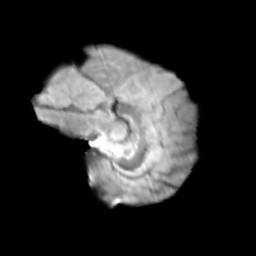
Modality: T2w
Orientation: sagittal
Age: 13
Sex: female
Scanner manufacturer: siemens
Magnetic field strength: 3 T
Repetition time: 3.8 s
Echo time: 0.07 s